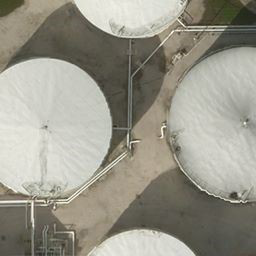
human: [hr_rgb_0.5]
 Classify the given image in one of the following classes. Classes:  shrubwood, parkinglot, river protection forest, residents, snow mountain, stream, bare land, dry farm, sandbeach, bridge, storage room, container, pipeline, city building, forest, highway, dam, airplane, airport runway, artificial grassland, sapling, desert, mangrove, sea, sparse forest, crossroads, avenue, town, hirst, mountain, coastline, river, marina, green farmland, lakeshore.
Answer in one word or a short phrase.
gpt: storage room